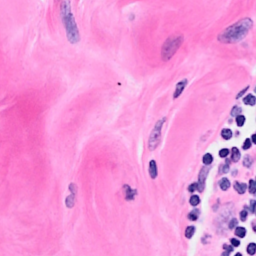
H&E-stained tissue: Breast